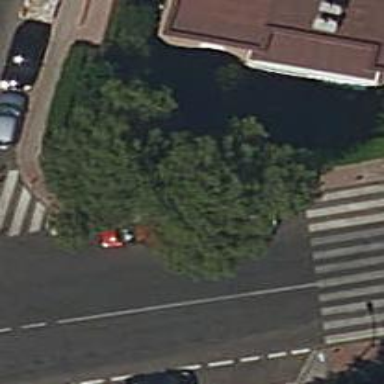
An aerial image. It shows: Bollard barrier.